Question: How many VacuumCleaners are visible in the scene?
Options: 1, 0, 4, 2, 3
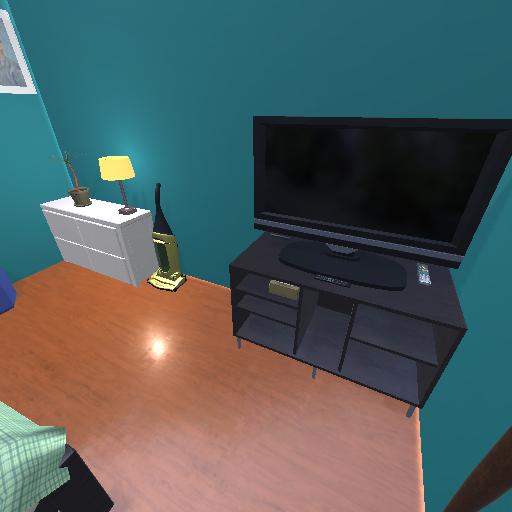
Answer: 1